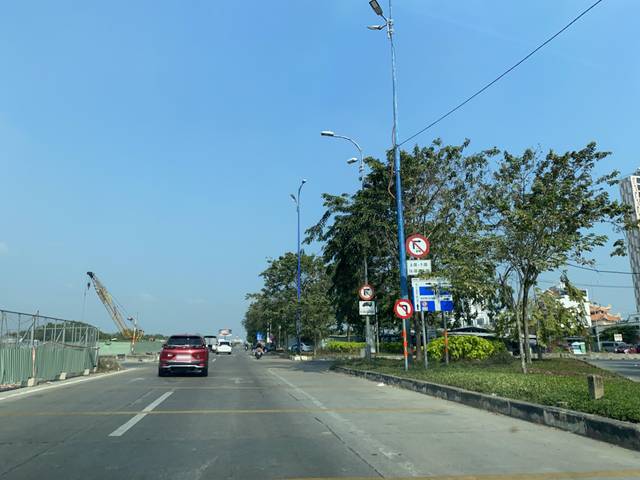
Region: Vietnam
Coordinates: 10.792, 106.753